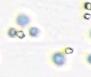
Label: Phaeocystis